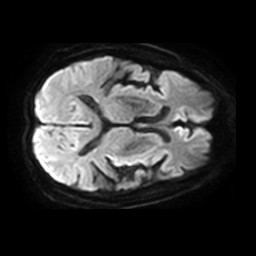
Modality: TRACE
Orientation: axial
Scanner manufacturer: philips
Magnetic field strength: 3 T
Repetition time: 3.975 s
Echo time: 0.06039 s